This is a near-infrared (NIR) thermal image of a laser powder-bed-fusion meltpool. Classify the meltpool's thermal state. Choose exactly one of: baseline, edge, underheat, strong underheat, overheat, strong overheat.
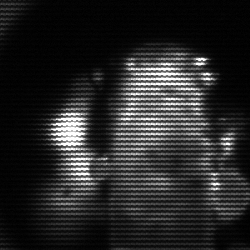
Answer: strong underheat